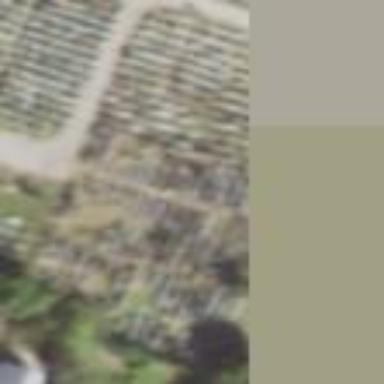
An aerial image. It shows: Sector in the cemetery.